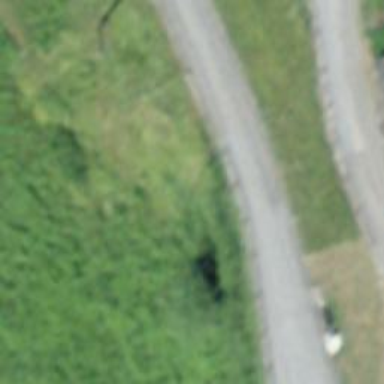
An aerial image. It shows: Tertiary road passing through tunnel with asphalt surface.